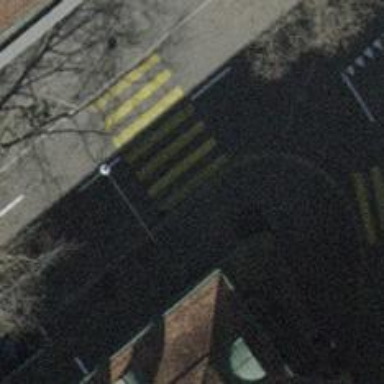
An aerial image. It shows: Kerb serving as barrier.